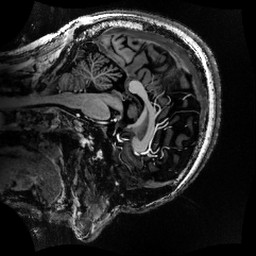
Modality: MP2RAGE
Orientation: sagittal
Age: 57
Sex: male
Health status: healthy